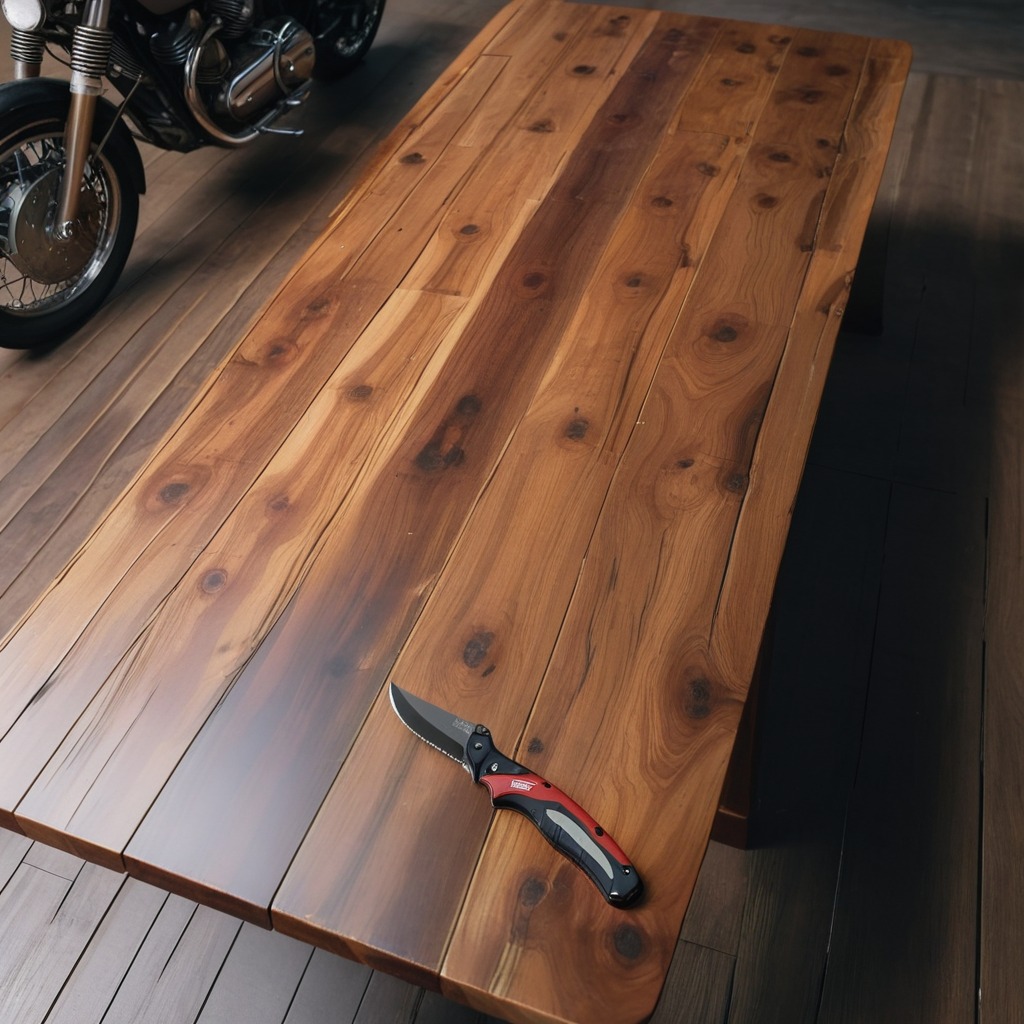
A utility knife is lying on the oil-spilled wooden table in a vintage motorcycle garage.